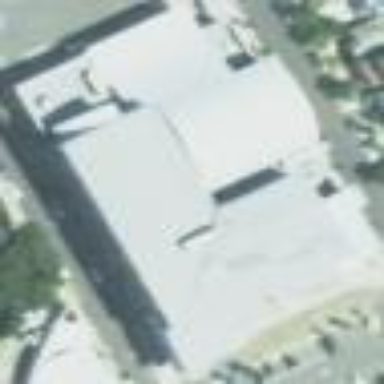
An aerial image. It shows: Elementary school building.